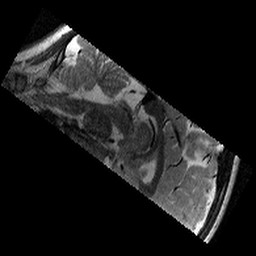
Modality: T2w
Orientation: sagittal
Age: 9
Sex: female
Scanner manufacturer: siemens
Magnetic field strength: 3 T
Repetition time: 9.23 s
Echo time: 0.067 s